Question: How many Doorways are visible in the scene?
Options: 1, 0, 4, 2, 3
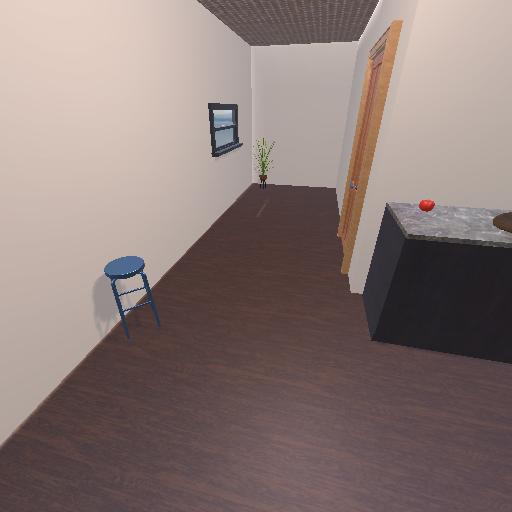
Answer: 1